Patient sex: M
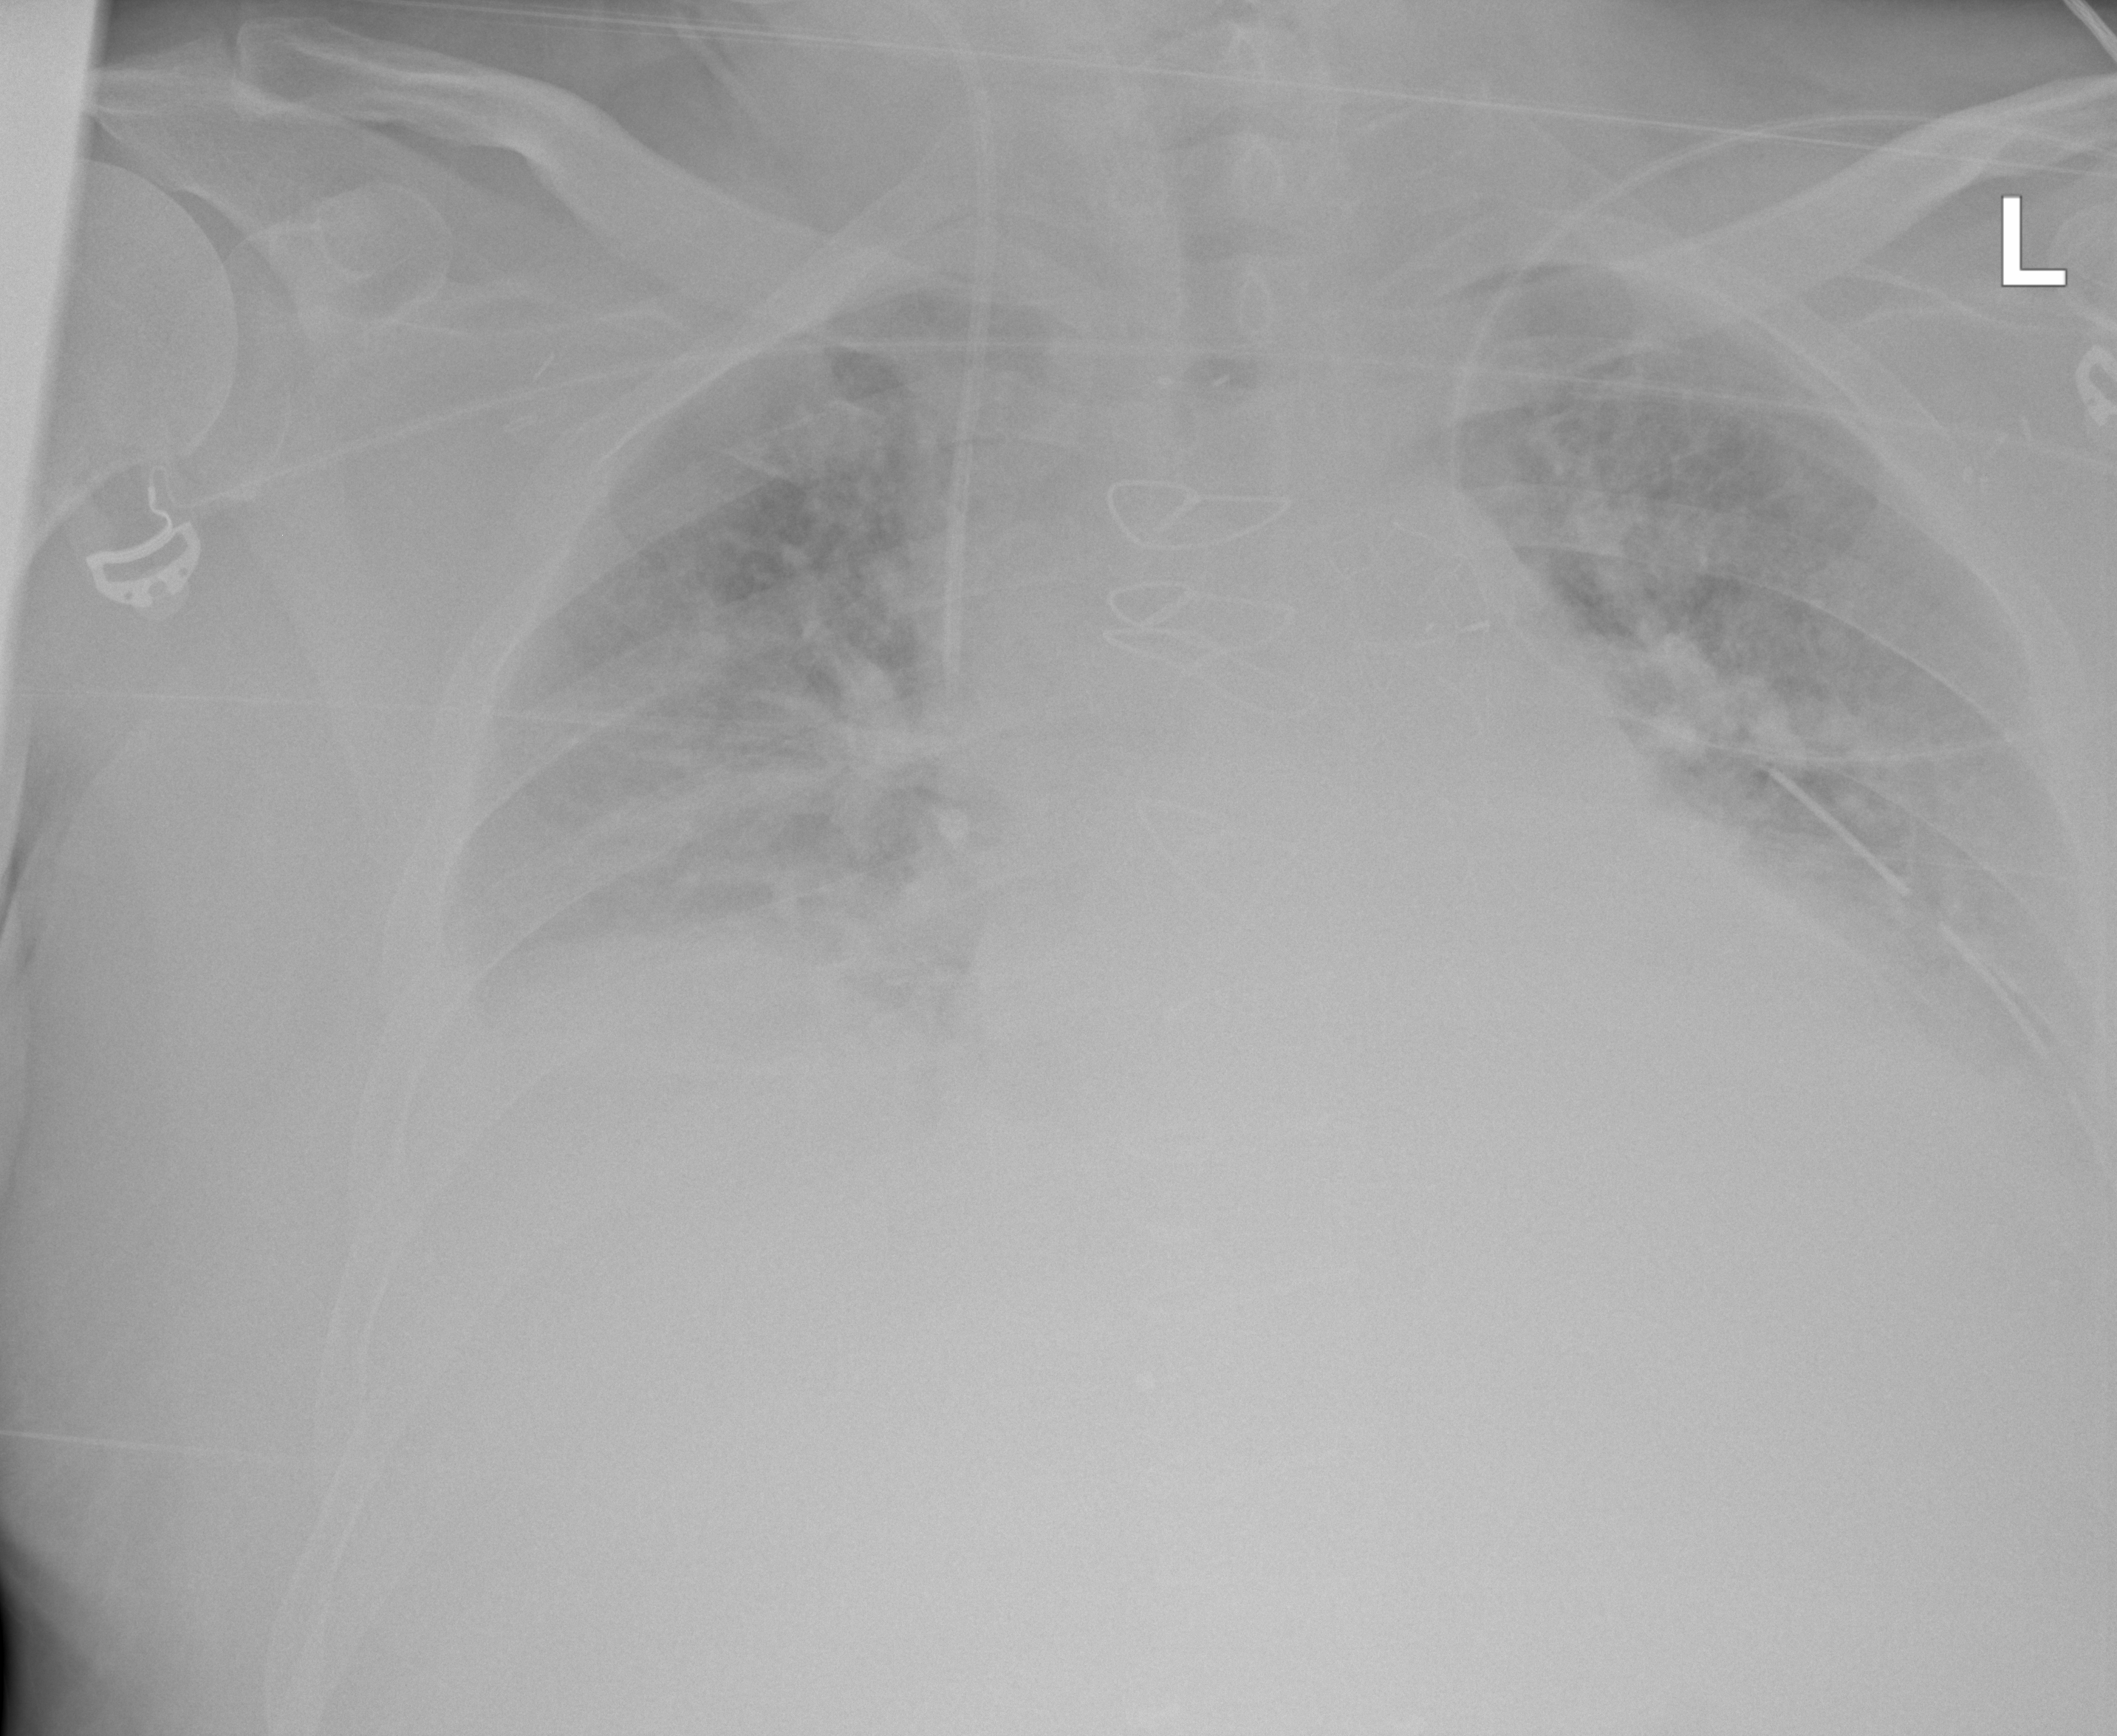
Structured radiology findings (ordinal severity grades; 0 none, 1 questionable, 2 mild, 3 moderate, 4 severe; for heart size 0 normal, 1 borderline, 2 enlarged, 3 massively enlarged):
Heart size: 2
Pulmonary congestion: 0
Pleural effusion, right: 2
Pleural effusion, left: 2
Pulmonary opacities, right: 2
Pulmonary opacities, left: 2
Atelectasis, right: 2
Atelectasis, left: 2